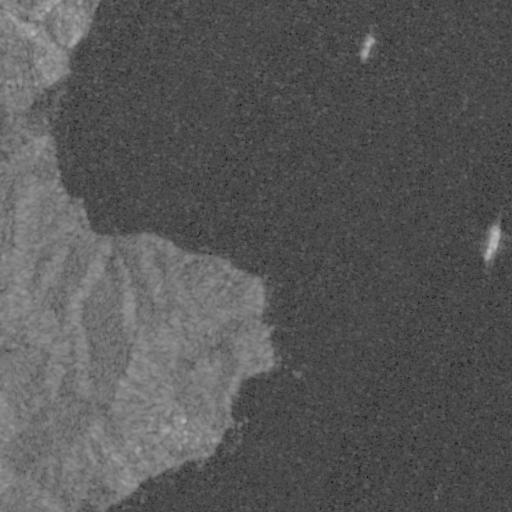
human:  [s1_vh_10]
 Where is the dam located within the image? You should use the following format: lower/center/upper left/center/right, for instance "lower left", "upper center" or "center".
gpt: The dam is located in the center left of the image.
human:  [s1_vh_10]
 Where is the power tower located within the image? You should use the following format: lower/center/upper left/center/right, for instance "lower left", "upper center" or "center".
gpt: The power tower is located in the center of the image.
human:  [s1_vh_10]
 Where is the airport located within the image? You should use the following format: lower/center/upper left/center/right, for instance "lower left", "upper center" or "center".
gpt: There is no airport in the image.

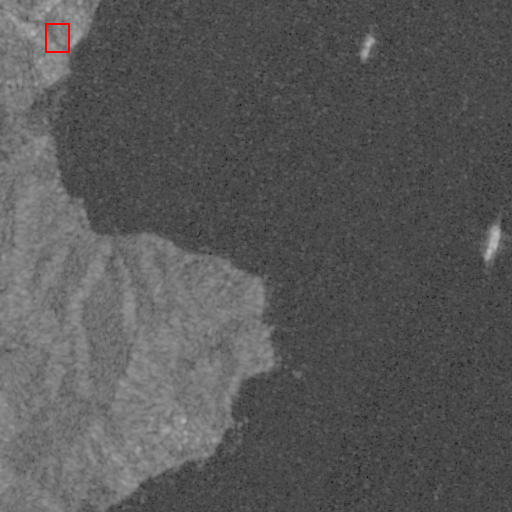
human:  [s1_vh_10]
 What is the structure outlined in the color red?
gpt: The structure outlined in red is a parking lot.
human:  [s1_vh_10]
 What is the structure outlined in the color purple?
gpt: There is no purple outline.